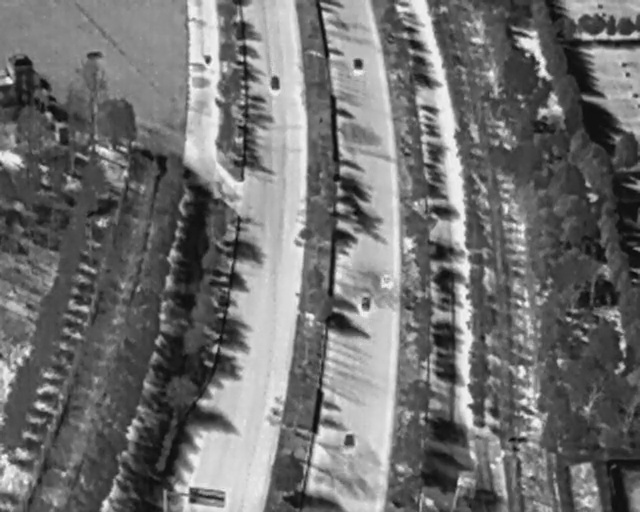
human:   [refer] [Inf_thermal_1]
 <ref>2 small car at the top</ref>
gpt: <box>[[41, 14, 44, 17, 2], [54, 11, 57, 13, 2]]</box>